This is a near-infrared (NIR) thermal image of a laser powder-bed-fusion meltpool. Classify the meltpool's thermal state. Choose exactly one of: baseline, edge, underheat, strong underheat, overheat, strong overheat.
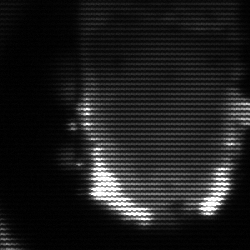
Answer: baseline